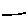
Label: line